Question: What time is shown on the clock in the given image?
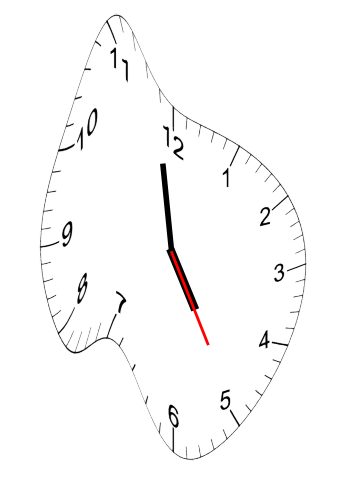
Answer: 04:58:25